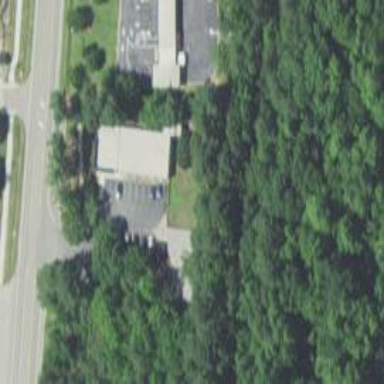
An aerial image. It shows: Veterinary facility.